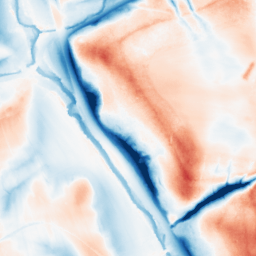
Category: classical
Decomposition family: gaussian_anisotropic
Decomposition parameters: sigma_x: 20
sigma_y: 10
Upsampling method: sinc_hamming
Upsampling parameters: scale: 4
kernel_size: 8
Upsampling scale: 4